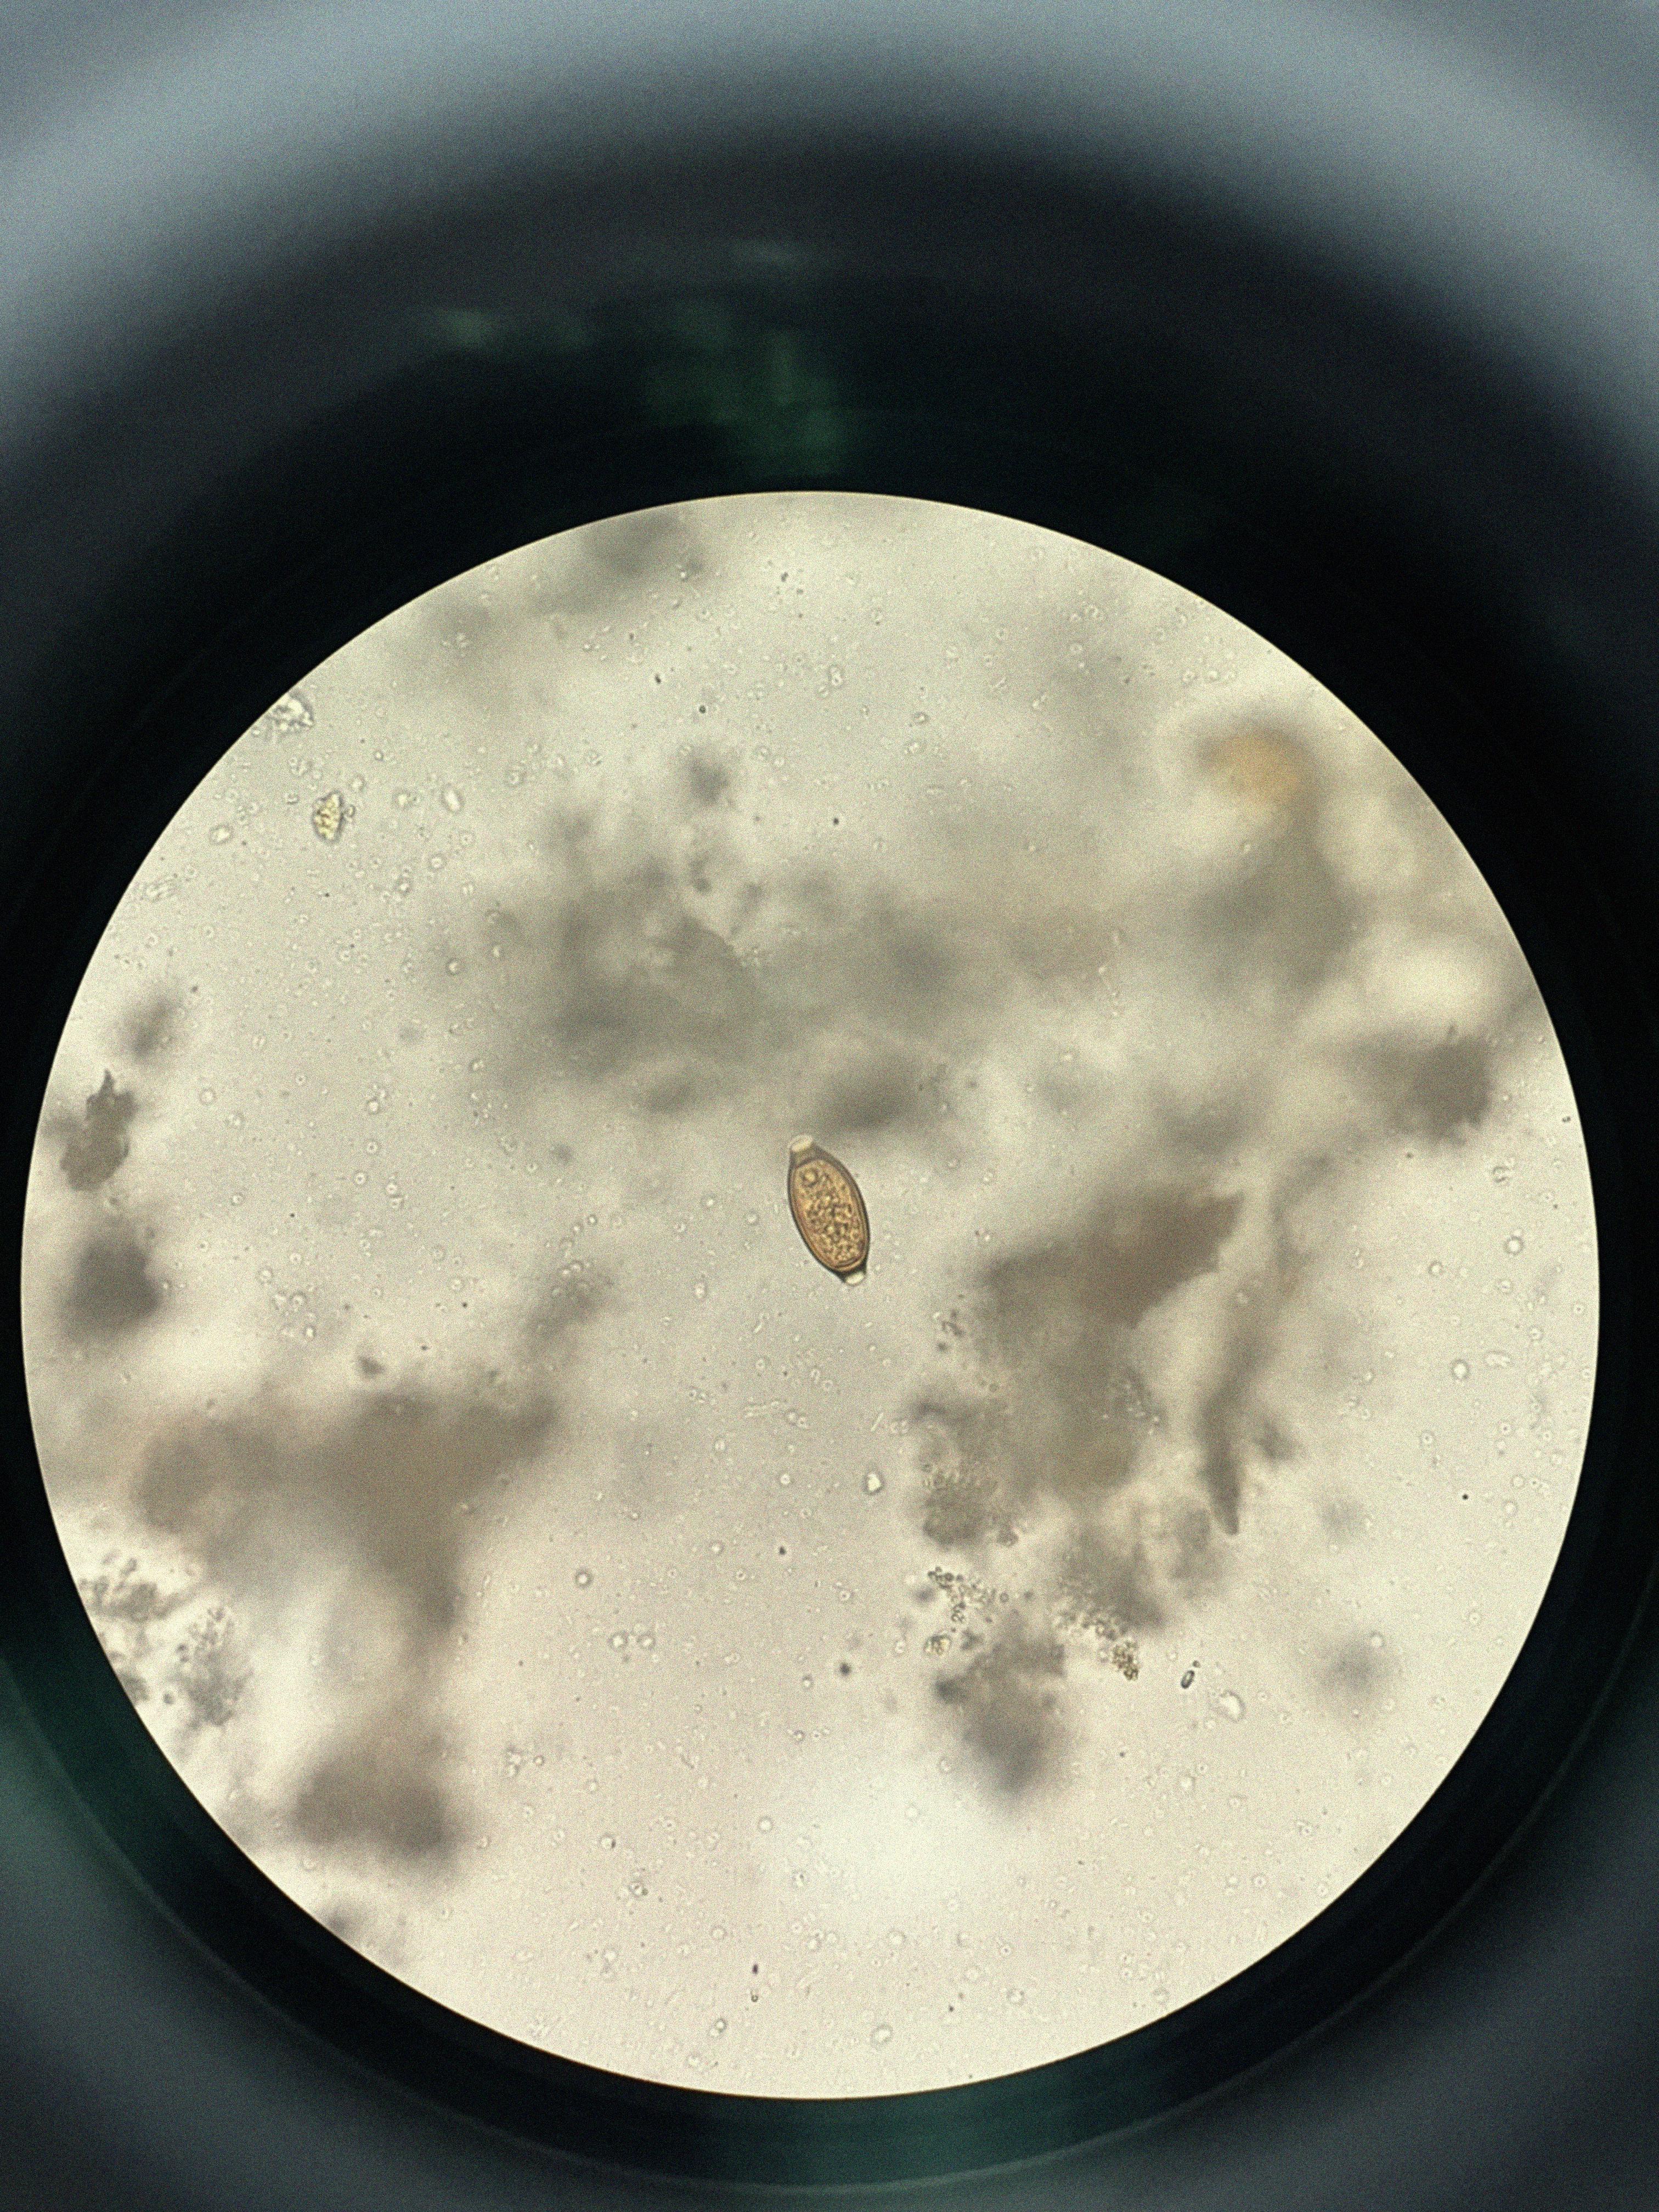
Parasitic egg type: Trichuris trichiura